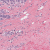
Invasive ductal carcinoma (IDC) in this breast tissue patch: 1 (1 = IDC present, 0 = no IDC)